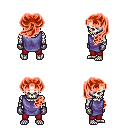
a pixel art fantasy rpg character, male body template, skeleton, chain tabard jacket, red pants, red princess hairstyle, metal gloves, four views (front, back, left, right), 2x2 character sprite sheet, small pixel art, hard edges, no anti-aliasing